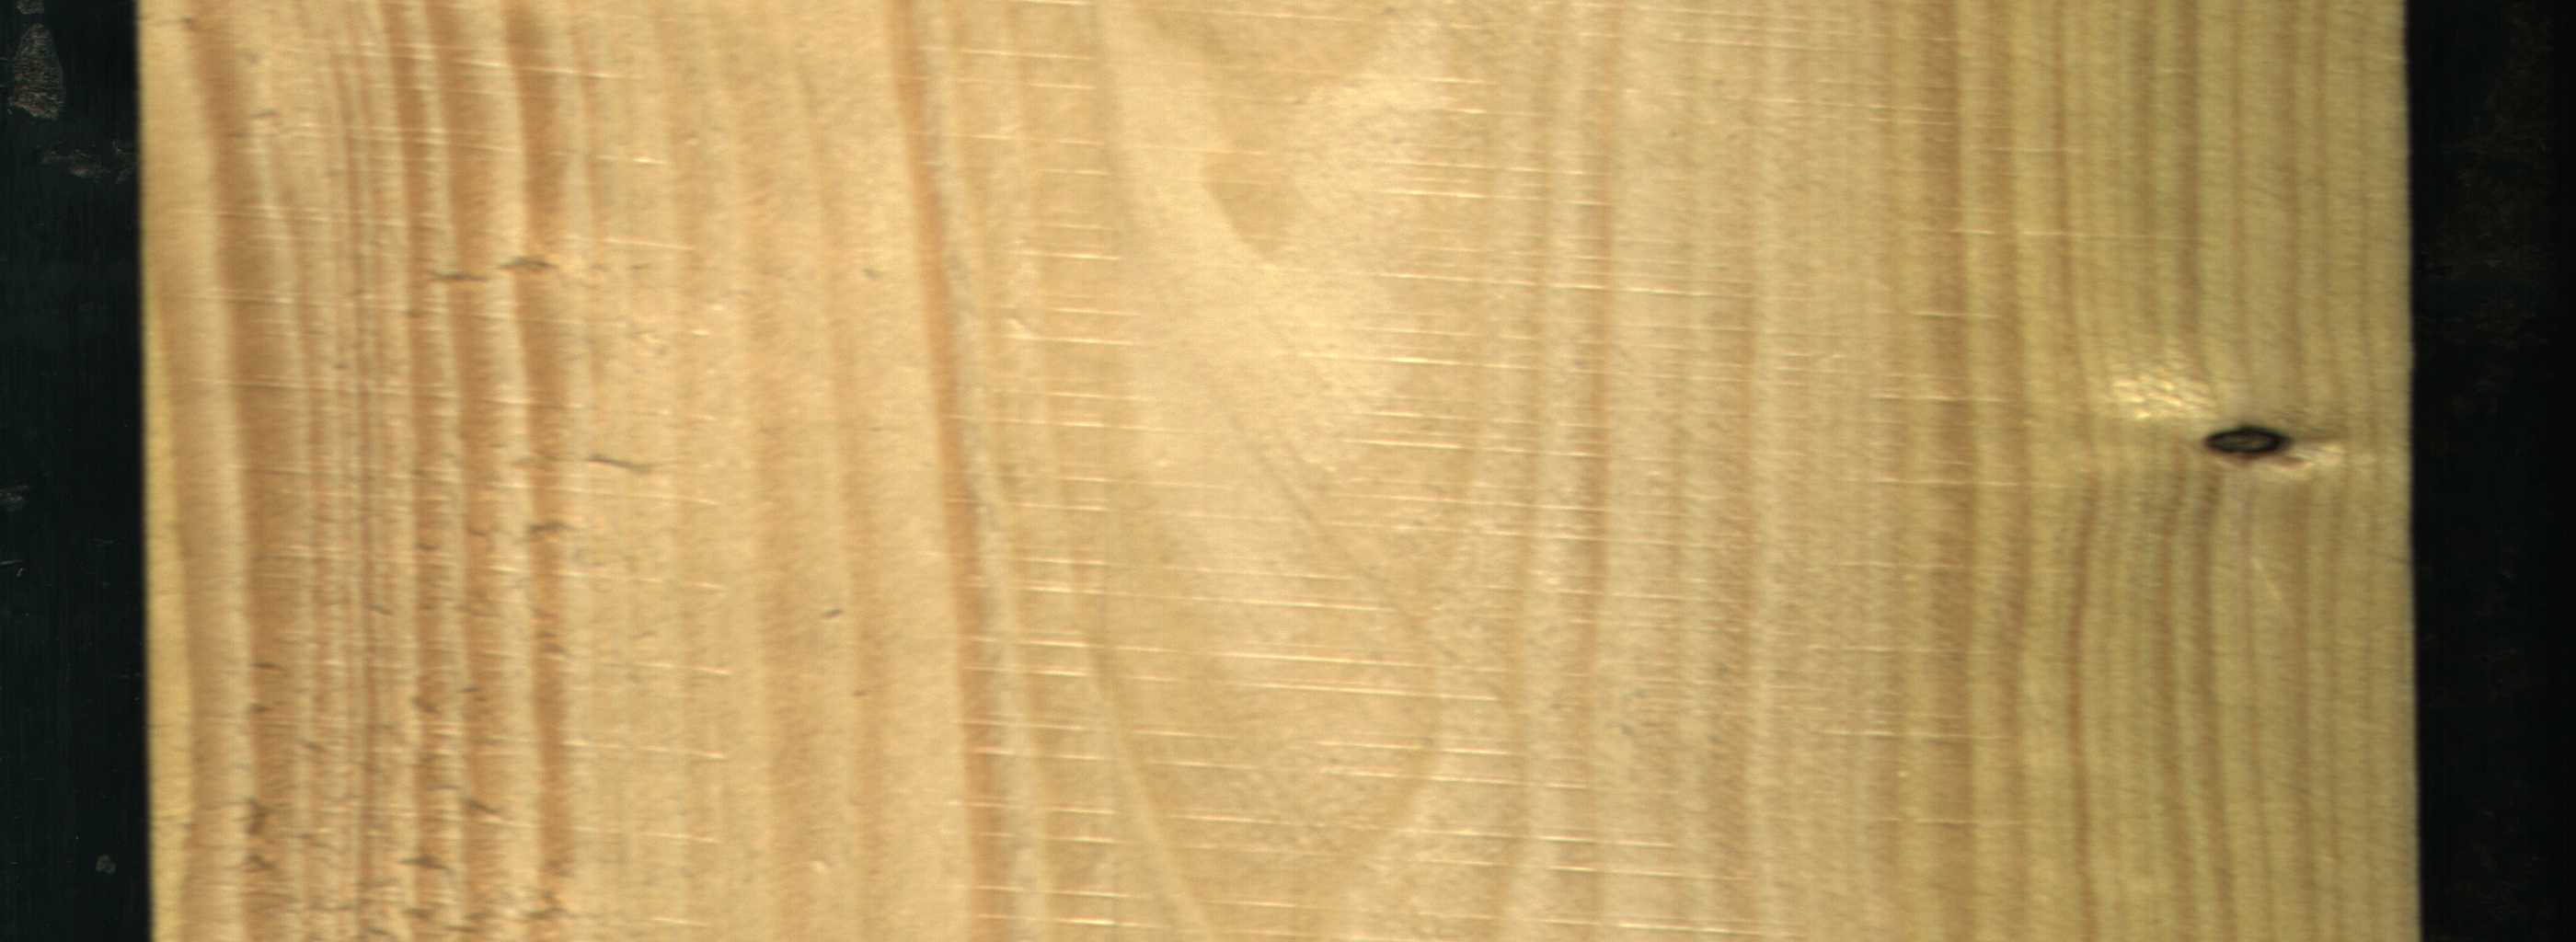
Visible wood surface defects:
Dead_Knot